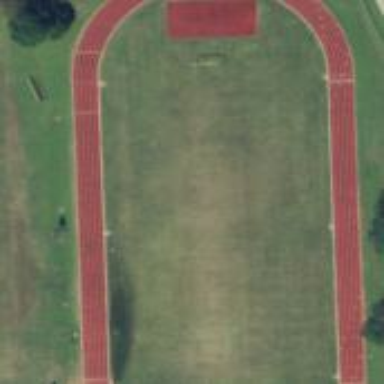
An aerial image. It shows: Athletics track located on leisure land.